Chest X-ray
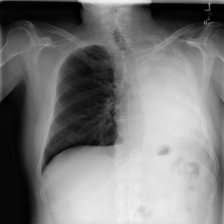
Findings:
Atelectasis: negative
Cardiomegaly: negative
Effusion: negative
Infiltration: negative
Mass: negative
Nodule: negative
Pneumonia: negative
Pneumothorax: negative
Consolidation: negative
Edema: negative
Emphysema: negative
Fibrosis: negative
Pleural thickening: negative
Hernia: negative